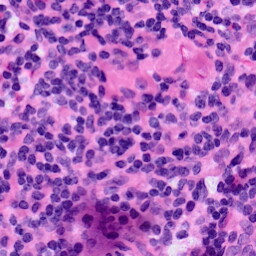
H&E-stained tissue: LymphNode